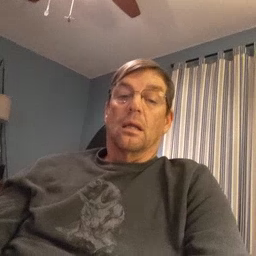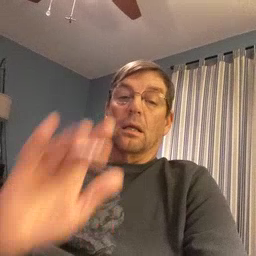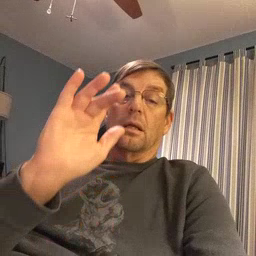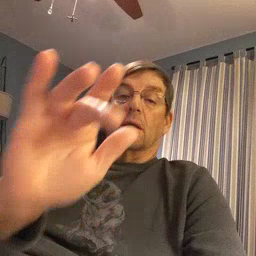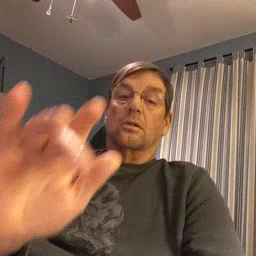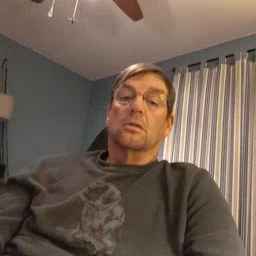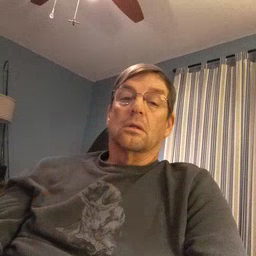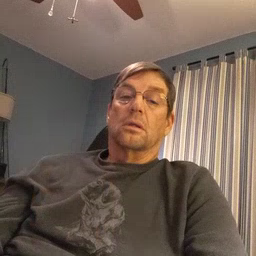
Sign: touch